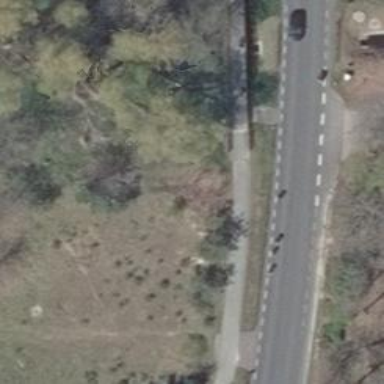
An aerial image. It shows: Path leading to bridge.